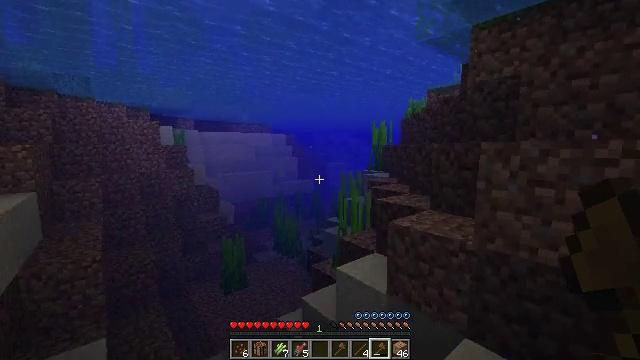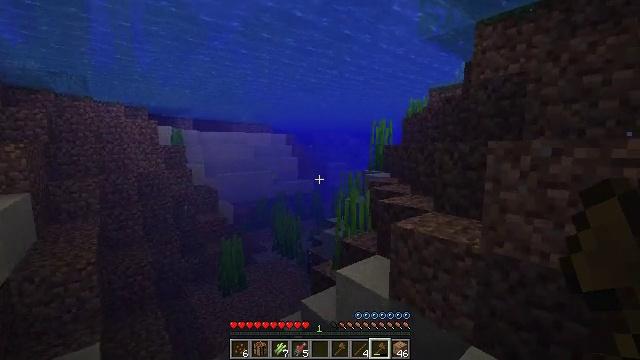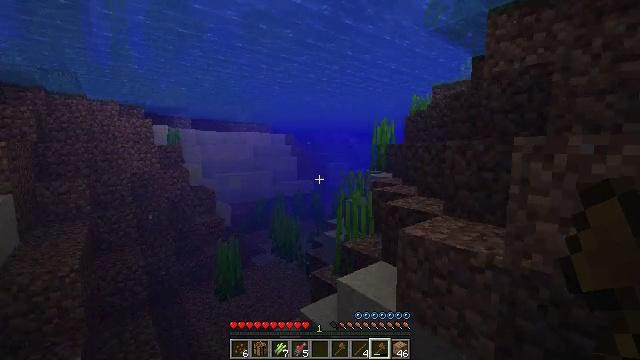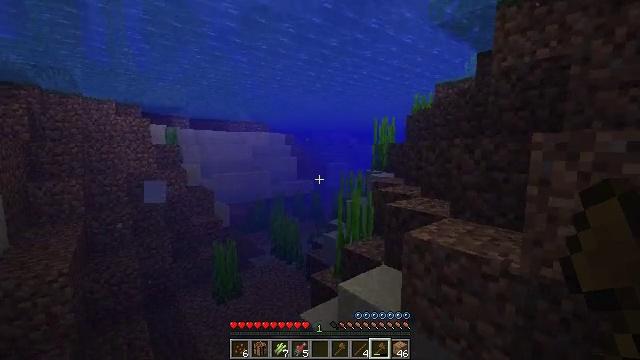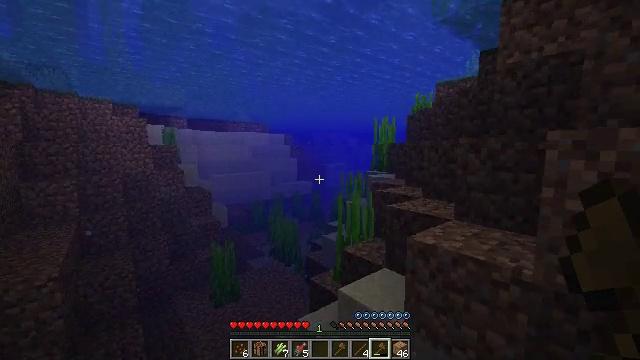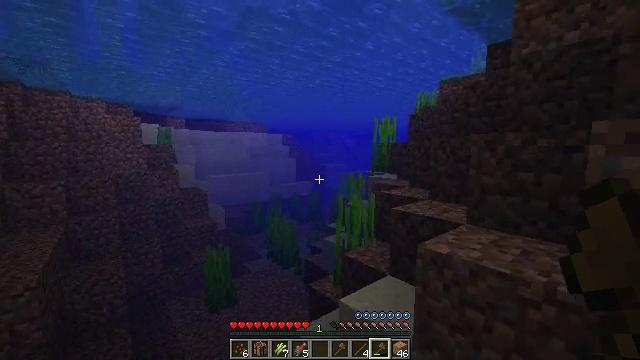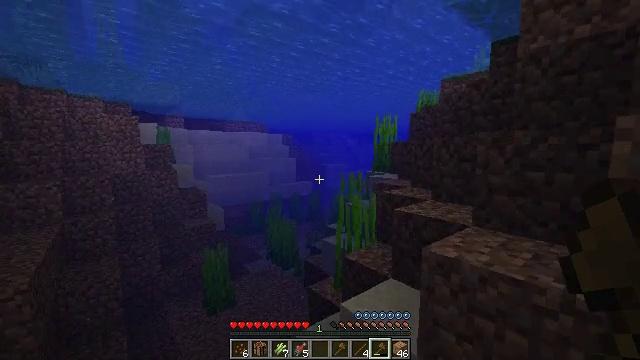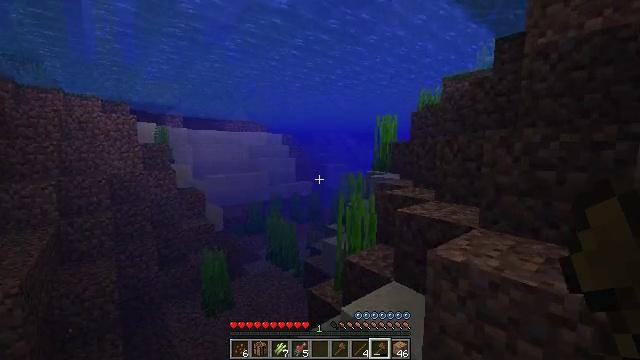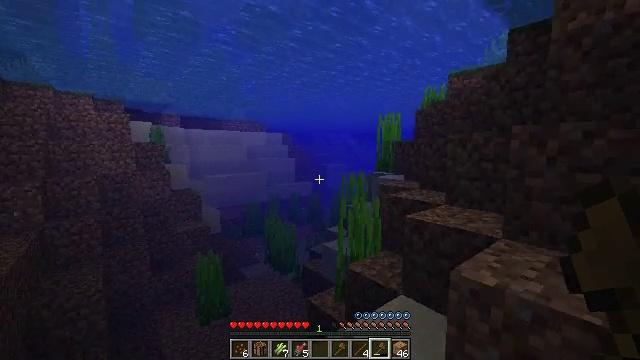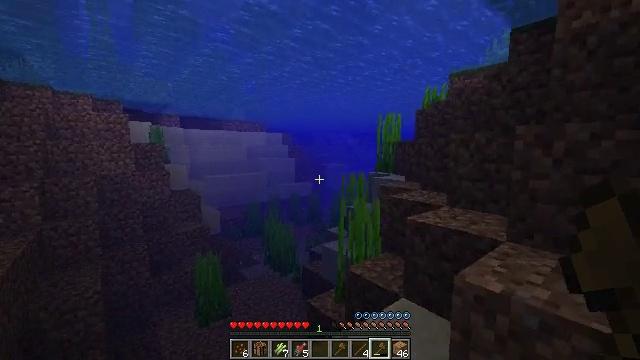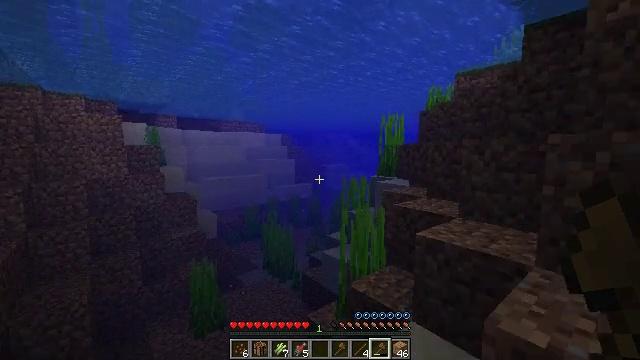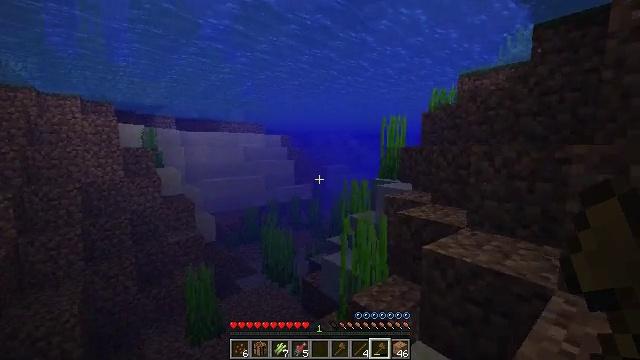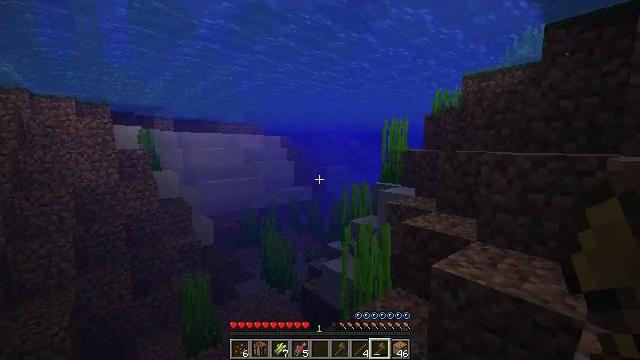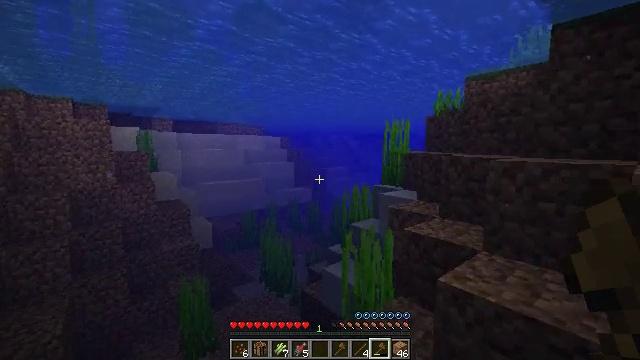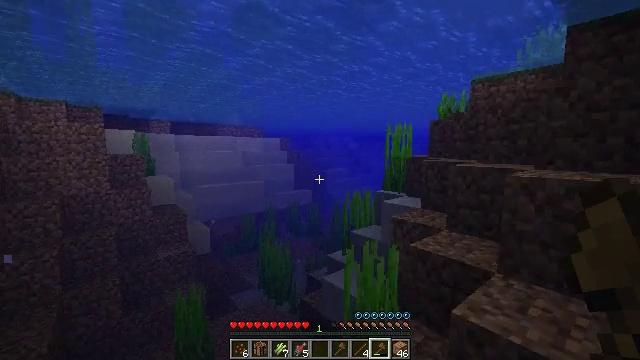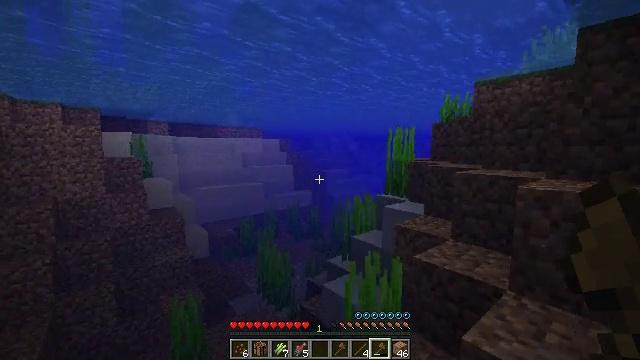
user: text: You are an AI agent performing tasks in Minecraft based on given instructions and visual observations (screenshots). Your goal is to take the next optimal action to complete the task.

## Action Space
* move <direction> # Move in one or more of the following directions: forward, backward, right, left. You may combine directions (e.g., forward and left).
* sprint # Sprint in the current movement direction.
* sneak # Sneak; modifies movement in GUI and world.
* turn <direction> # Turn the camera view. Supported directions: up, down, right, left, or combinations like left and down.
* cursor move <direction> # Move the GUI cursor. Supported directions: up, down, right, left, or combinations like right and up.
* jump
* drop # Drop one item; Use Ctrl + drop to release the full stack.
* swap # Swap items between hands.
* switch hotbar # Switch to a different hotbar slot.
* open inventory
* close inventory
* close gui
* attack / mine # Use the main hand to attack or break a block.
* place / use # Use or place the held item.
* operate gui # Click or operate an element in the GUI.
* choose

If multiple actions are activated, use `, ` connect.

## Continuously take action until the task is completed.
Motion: motion action
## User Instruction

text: Hunt fish.
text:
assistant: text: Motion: move forward, sprint
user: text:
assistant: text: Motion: move forward, sprint
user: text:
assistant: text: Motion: move forward, sprint
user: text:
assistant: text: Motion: move forward, sprint
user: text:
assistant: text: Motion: move forward, sprint
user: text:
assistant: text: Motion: move forward, sprint
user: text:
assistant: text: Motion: move forward, sprint
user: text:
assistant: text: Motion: move forward, sprint, jump
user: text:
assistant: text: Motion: move forward, sprint, jump
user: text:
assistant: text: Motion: move forward, sprint, jump
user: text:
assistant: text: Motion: move forward, sprint, jump
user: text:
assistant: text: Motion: move forward, sprint, jump
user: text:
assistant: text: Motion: move forward, sprint, jump
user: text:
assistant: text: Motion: move forward, sprint, jump
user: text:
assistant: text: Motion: move forward, sprint, jump
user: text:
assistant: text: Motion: move forward, sprint, jump
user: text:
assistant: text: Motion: move forward, sprint, jump
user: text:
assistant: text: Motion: move forward, sprint, jump
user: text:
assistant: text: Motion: move forward, sprint, jump
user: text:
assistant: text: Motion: move forward, sprint, jump
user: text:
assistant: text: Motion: move forward, sprint, jump
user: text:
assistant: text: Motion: move forward, sprint, turn right, jump
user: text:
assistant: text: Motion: move forward, sprint, turn right, jump
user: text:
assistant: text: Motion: move forward, sprint, turn right, jump
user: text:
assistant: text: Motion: move forward and move left, sprint, turn right, jump
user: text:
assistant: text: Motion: move forward and move left, sprint, turn right, jump
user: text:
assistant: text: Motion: move forward and move left, sprint, jump
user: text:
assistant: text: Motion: move forward and move left, sprint, jump
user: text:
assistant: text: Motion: move forward and move left, sprint, jump
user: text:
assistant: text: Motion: move forward and move left, sprint, jump